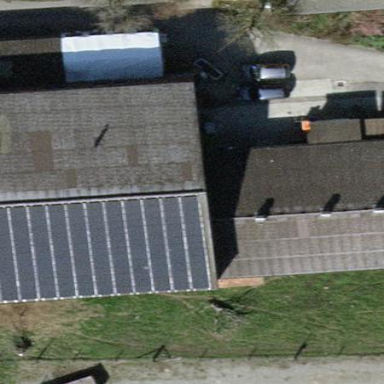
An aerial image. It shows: Gabled roof on farm auxiliary building.